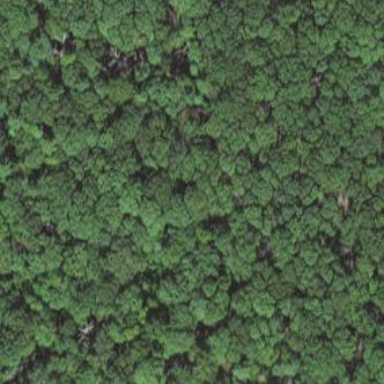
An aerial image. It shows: Mixed woodland with various types of leaves.